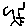
Label: bird